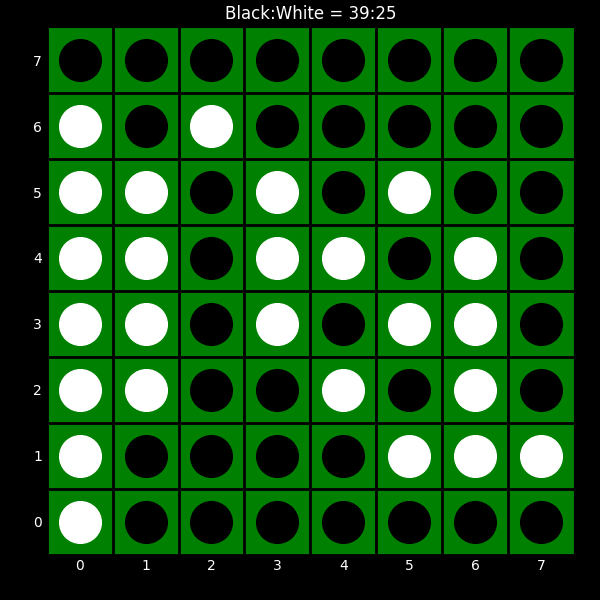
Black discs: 39
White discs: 25